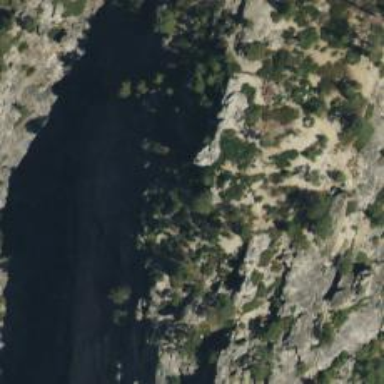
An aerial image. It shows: Cliff in nature.